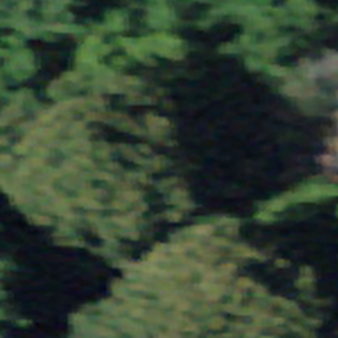
Label: other